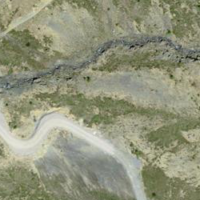
EUNIS habitat code: 31
Species observed at this site:
Trichophorum cespitosum
Carduus defloratus
Oreojuncus trifidus
Picea abies
Bartsia alpina